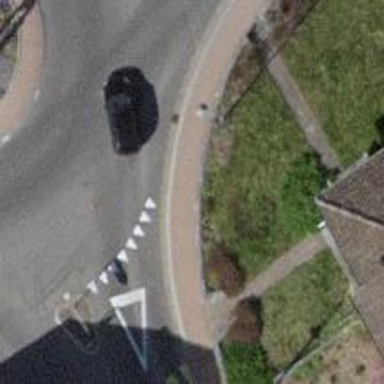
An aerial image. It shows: Brown pole with bent shape.